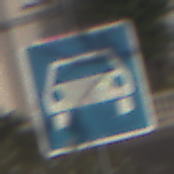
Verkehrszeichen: Kraftfahrstrasse
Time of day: MorningAfternoon
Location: Outdoor (Urban)
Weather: PartlyCloudy
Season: NotSpecified
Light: Natural